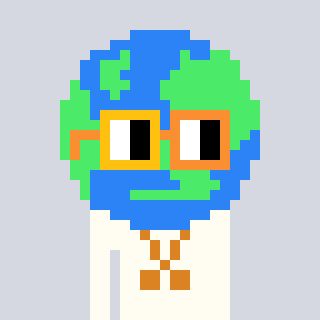
a pixel art character with square yellow and orange glasses, a earth-shaped head and a grayscale-colored body on a cool background